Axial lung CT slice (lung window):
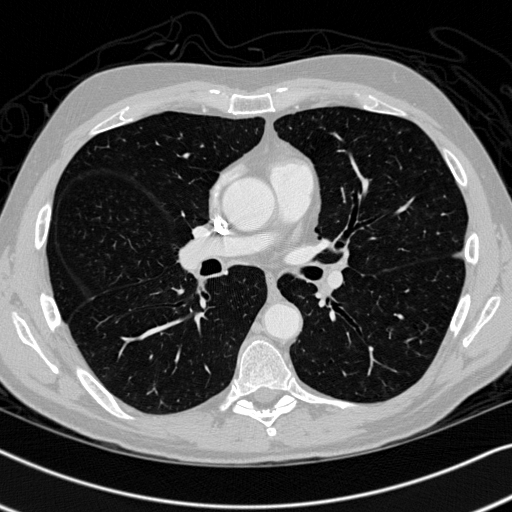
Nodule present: no